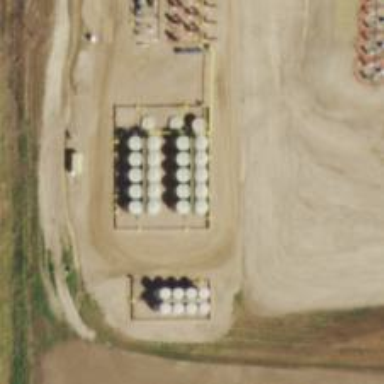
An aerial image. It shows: Storage tank with man-made structure.